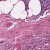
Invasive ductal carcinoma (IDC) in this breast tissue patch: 1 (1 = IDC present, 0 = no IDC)